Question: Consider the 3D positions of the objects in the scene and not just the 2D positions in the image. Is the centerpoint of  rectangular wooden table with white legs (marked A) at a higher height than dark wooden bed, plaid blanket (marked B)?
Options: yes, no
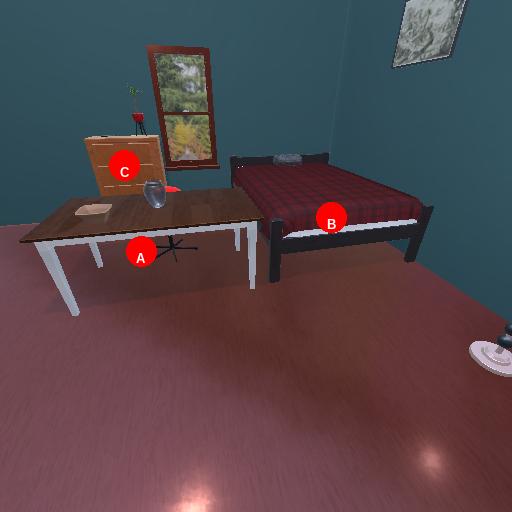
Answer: yes